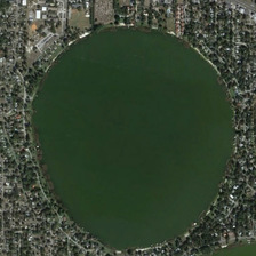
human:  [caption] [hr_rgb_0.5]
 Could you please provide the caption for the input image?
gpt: Plants and crowded buildings surround this round lake with green water.

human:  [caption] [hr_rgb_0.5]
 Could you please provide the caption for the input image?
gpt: Crowded plants and buildings surround this Round Lagoon with green water.

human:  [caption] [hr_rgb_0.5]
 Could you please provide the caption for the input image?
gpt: Crowded plants and green buildings

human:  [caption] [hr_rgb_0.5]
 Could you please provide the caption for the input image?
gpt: Crowded plants and buildings surround the green pond.

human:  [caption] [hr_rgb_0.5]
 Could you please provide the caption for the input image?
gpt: Crowded plants and buildings surround this round pond with green water.